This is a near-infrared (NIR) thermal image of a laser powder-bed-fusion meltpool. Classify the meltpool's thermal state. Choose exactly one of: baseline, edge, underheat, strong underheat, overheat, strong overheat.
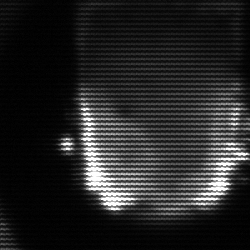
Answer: baseline